Field crop: maize
Growth stage: 1
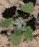
Species: chenopodium